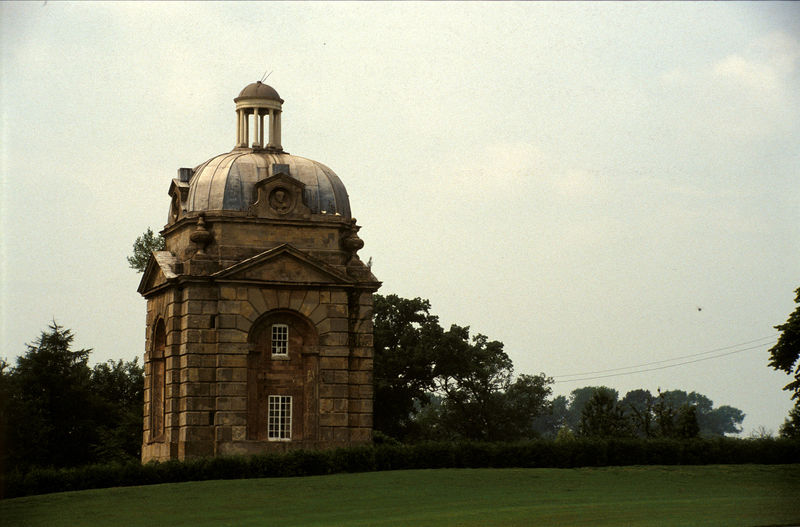
Titel: Nördlicher Boycott Pavillion
Künstler: James Gibbs
Standort: Stowe, Buckinghamshire
Institution: Stowe Landscape Gardens
Schlagwörter: baum, blau, blätter, dunkel, himmel, weiß, wolken, bäume, dreieck, gelb, grün, landschaft, braun, fenster, grau, hell, laterne, licht, schwarz, säulen, tür, anlage, dach, gebäude, gras, haus, park, parkanlage, rasen, schloss, wiese, wolke, haube, wand, architektur, barock, stein, steine, natur, spiegelung, vögel, büsche, blatt, england, wald, turm, garten, vase, relief, farbig, ruhe, bogen, italien, venedig, giebel, mauer, hecke, kuppel, strom, tannen, staffage, symmetrie, büste, trübe, foto, fotografie, photographie, nische, hauswand, sprossen, türmchen, zwiebelturm, rundfenster, gauben, mauerwerk, scheibe, seite, tanne, säulchen, photo, dreiecksgiebel, rustika, diagonal, seiten, eiss, risalit, fensterscheibe, fensterscheiben, sandstein, giebelfeld, gitterfenster, zentral, kapelle, diagonale, gaube, achse, kulisse, tempel, pavillon, fotographie, pavillion, pagode, geometrie, quadrat, hacke, englisch, aufsatz, quadratisch, ädikula, attika, leitungen, stromleitung, stromleitungen, zentralbau, abgrenzung, okulus, palladio, spitzgiebel, tempietto, tempelchen, ädicula, lünette, bossiert, bossierung, kuppeö, gaupe, quaderung, kuppeldach, naturstein, gartenhaus, fotgrafie, parklandschaft, landschaftsgarten, englischer landschaftsgarten, orthogonale, turmaufsatz, leitung, astronomie, orthogonal, parkarchitektur, venezien, büche, clipeus, staffagearchitektur, landschaftspark, sandsteine, clippeus, engaland, kulissenarchitektur, parkburg, dacha